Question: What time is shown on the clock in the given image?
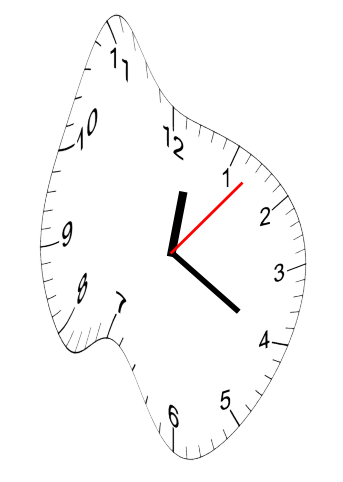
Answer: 12:20:07